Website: lowes
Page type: billing-address
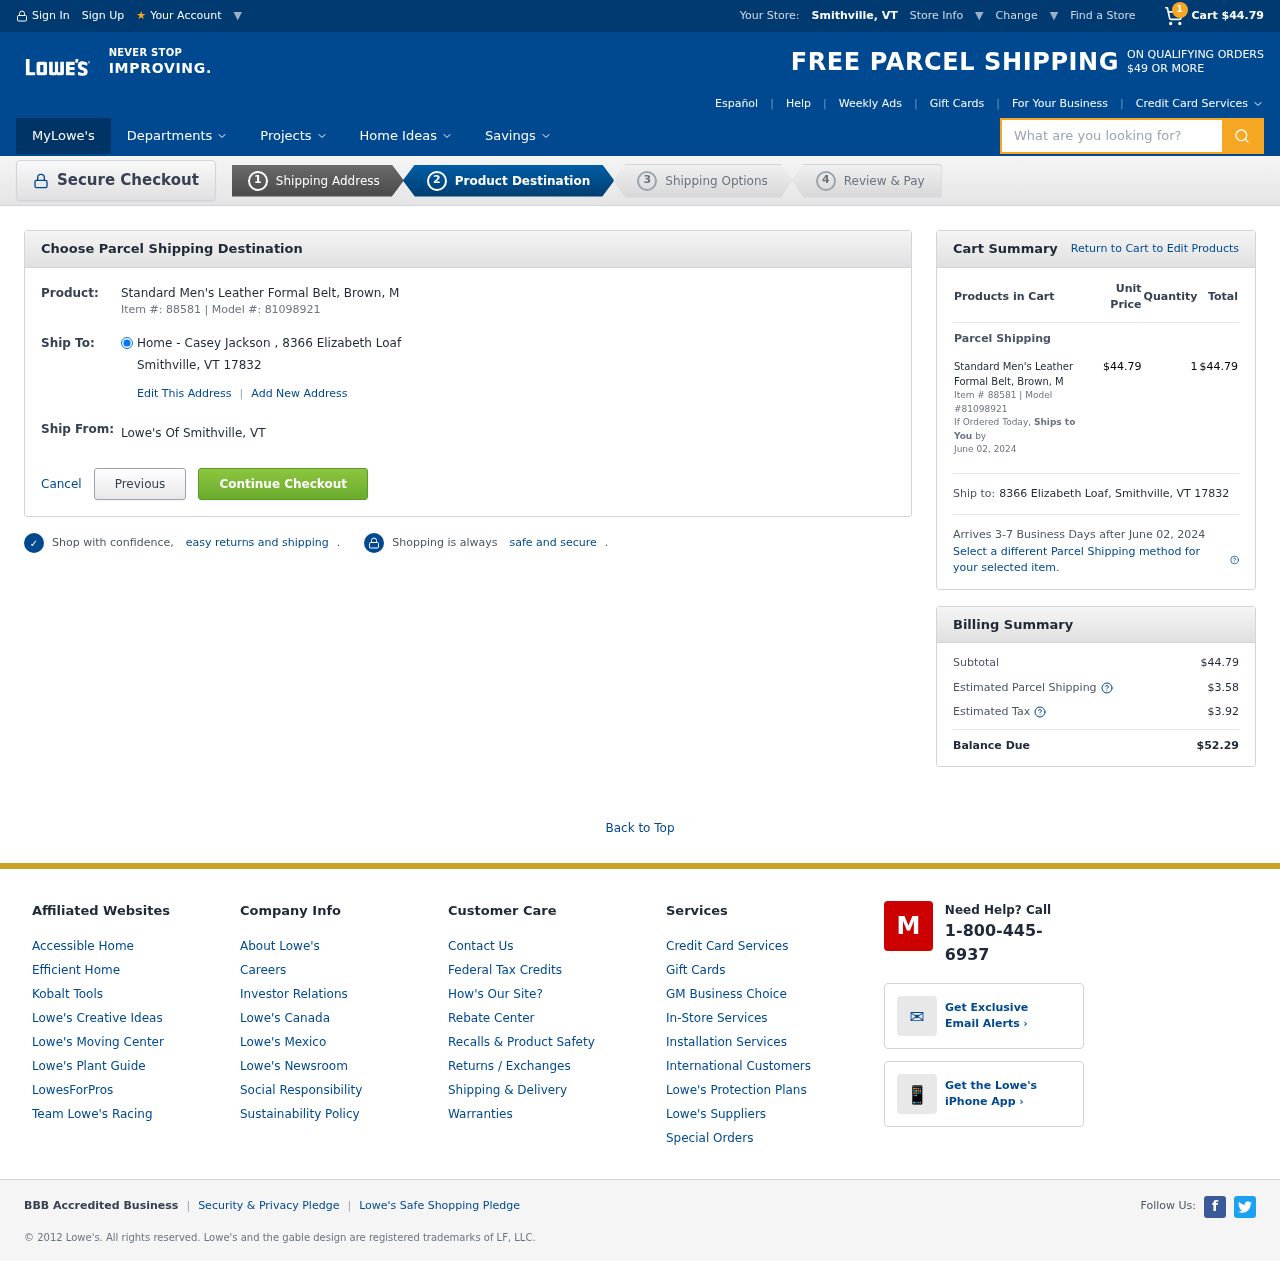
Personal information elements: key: PII_ADDRESS
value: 8366 Elizabeth Loaf, Smithville, VT 17832
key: PII_CITY_STATE
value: Smithville, VT
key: PII_CITY_STATE_ZIP
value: Smithville, VT 17832
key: PII_FULLNAME
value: Casey Jackson
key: PII_STREET
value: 8366 Elizabeth Loaf
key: PII_CITY_STATE2
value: Smithville, VT
Product elements: key: PRODUCT1_NAME
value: Standard Men's Leather Formal Belt, Brown, M
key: PRODUCT1_PRICE
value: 44.79
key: PRODUCT1_QUANTITY
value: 1
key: PRODUCT1_ITEM_NUMBER
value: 88581
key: PRODUCT1_MODEL_NUMBER
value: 81098921
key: PRODUCT1_NAME2
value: Standard Men's Leather Formal Belt, Brown, M
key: PRODUCT1_ITEM_NUMBER2
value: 88581
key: PRODUCT1_MODEL_NUMBER2
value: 81098921
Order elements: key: ORDER_NUM_ITEMS
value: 1
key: ORDER_SUBTOTAL
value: $44.79
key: ORDER_SHIPPING_DATE
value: June 02, 2024
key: ORDER_SHIPPING_DATE2
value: June 02, 2024
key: ORDER_SUBTOTAL2
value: $44.79
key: ORDER_SHIPPING_COST
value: $3.58
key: ORDER_TAX
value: $3.92
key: ORDER_TOTAL
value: $52.29
Search elements: key: HEADER_SEARCH
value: What are you looking for?